RGB frame:
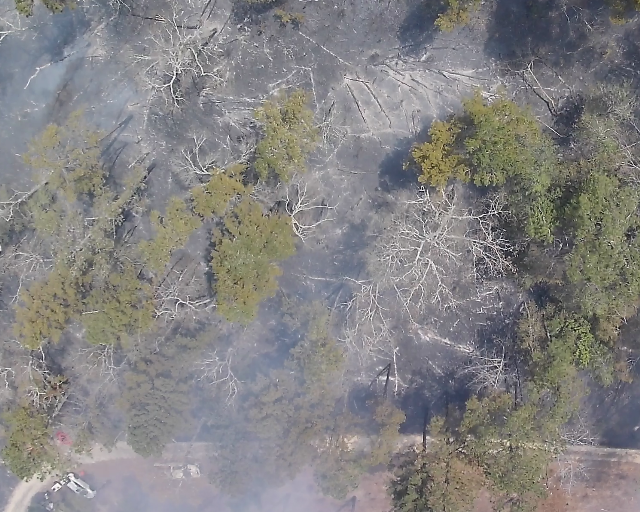
Thermal frame:
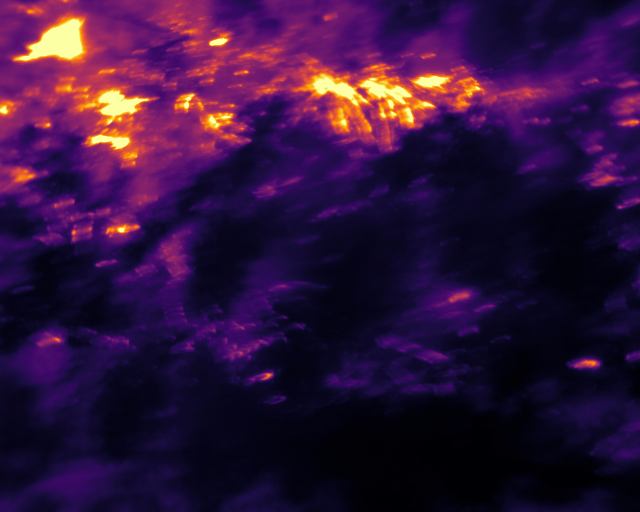
Captured: 2026-02-26 03:40:21
Pixels at or above 80 °C: 16768 (fraction of frame: 0.05117)